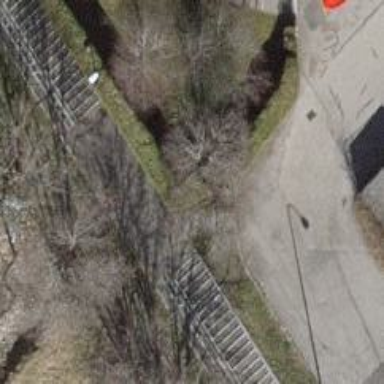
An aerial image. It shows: Hedge barrier composed of evergreen leaves.